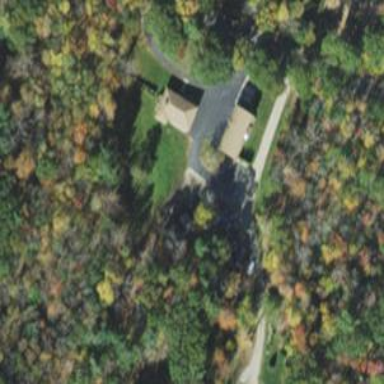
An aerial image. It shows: Driveway leading to service road.